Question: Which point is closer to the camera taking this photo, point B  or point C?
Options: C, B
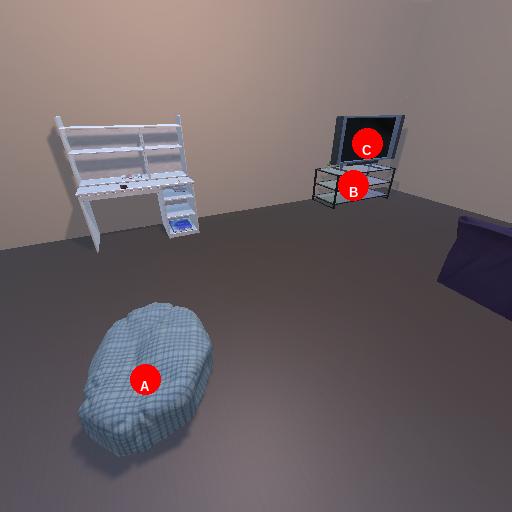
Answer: C